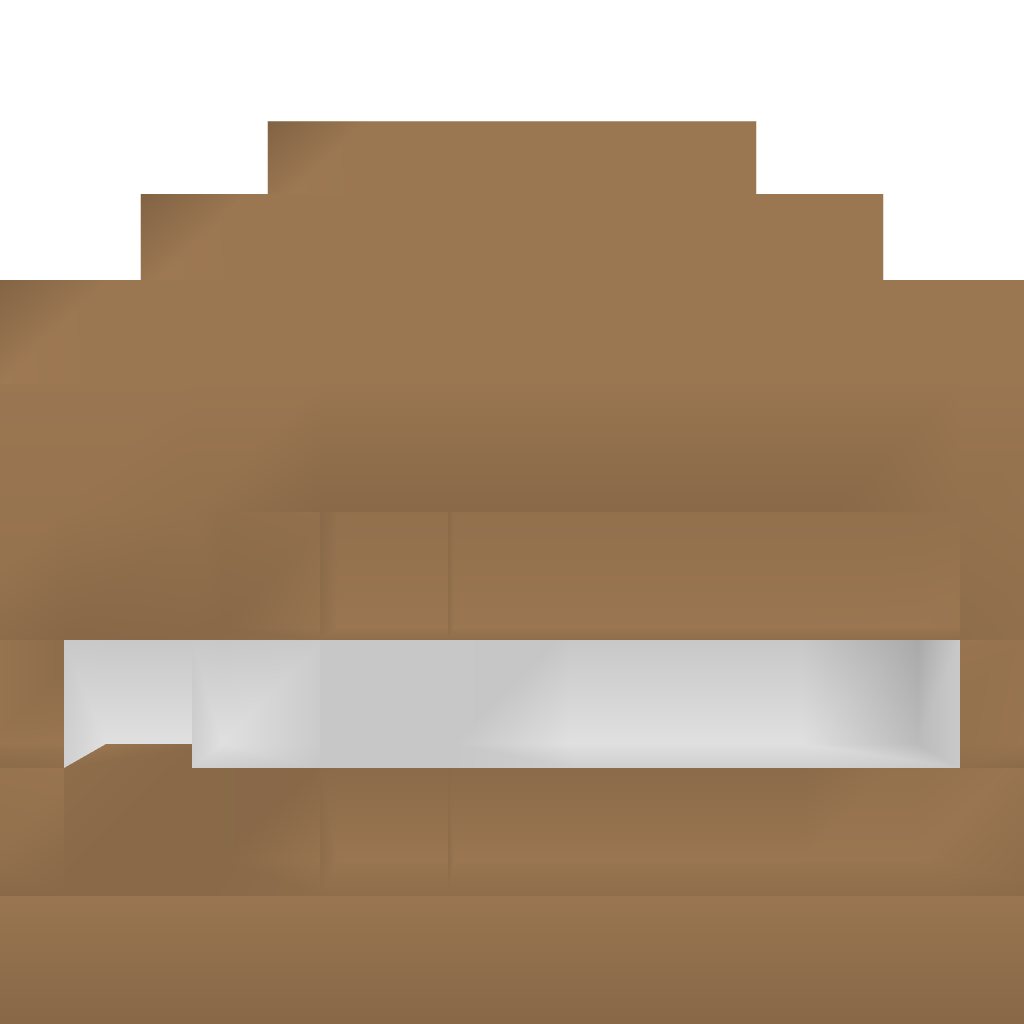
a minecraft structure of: improved log house with some windows